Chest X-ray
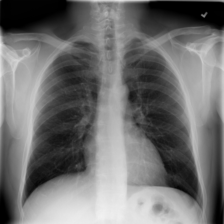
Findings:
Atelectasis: negative
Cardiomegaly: negative
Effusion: negative
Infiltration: negative
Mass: negative
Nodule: negative
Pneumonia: negative
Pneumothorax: negative
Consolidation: negative
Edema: negative
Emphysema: negative
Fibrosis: negative
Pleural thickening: negative
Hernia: negative